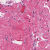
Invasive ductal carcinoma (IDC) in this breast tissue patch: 0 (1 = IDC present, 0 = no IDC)